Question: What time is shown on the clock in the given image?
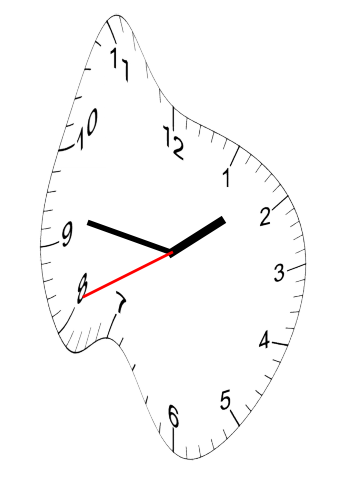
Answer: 01:46:41